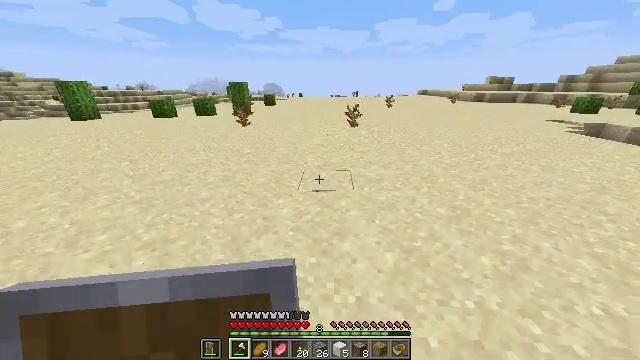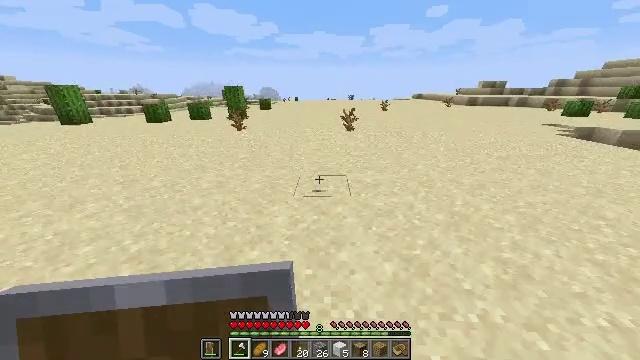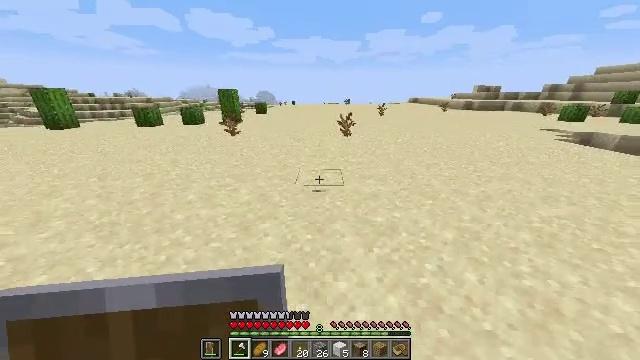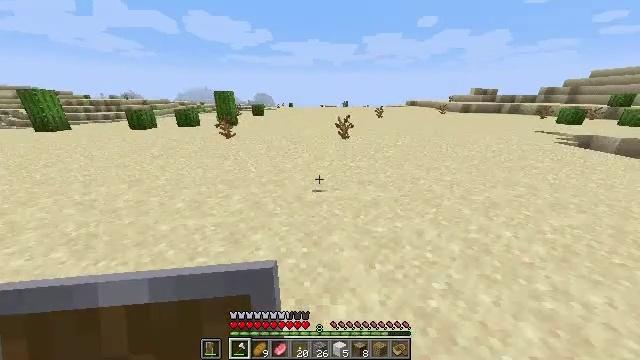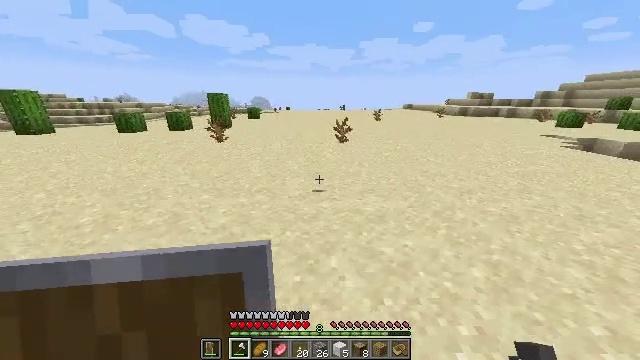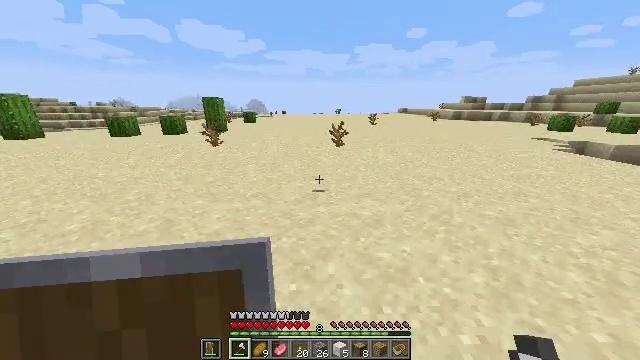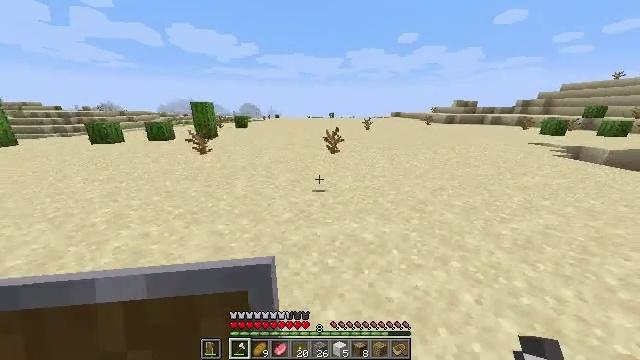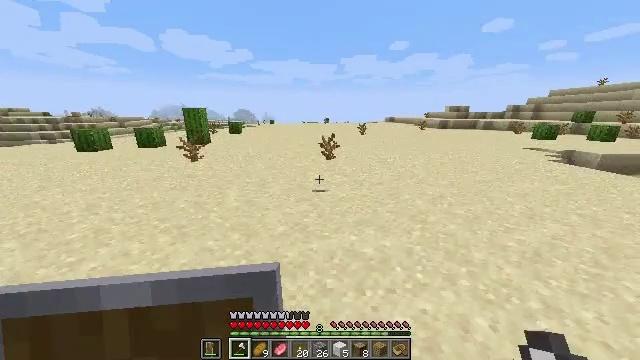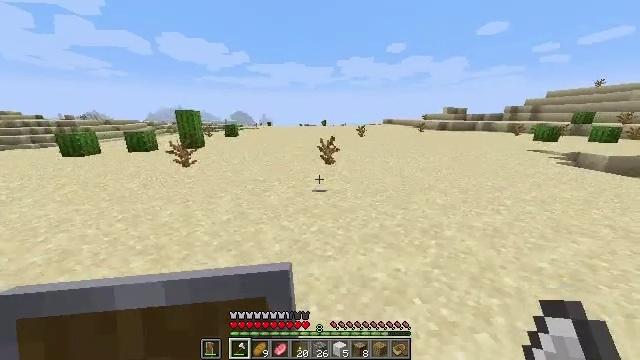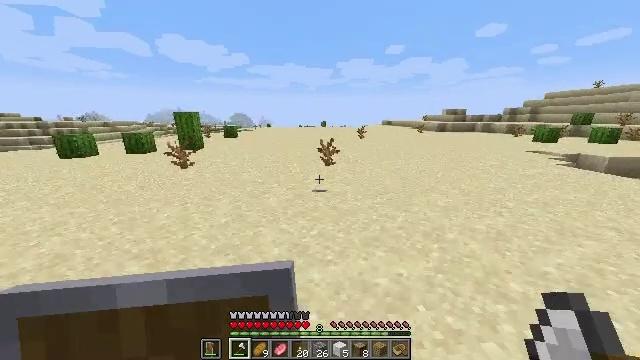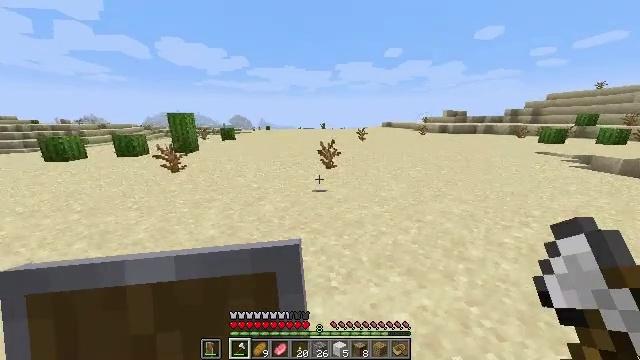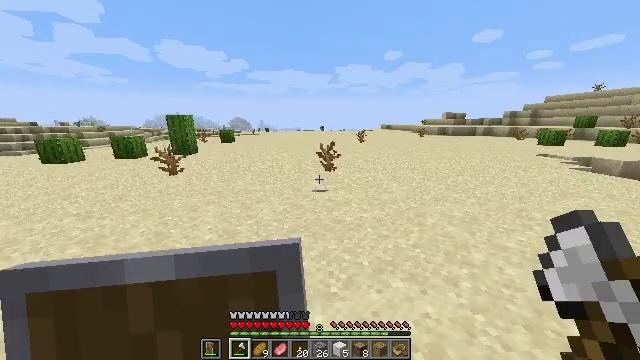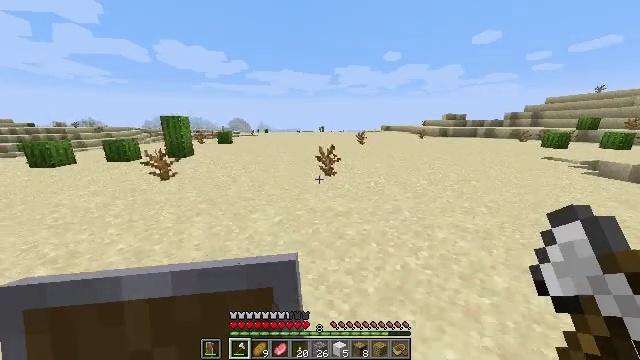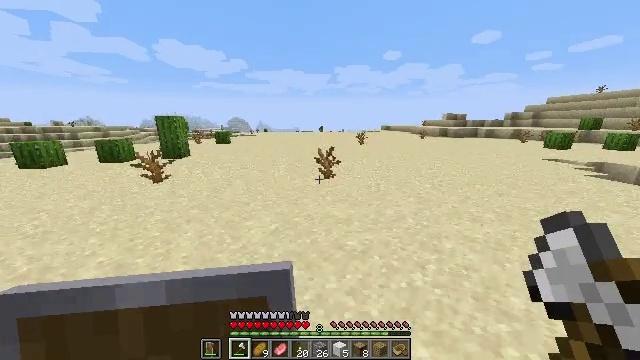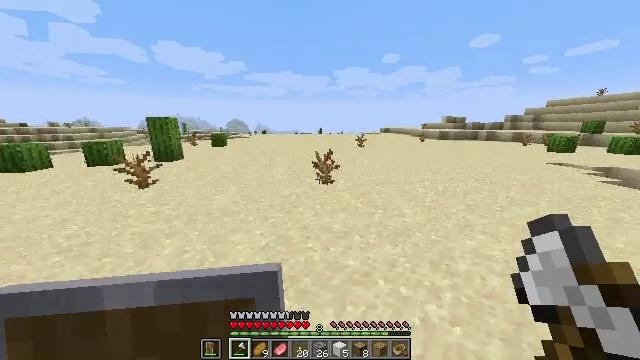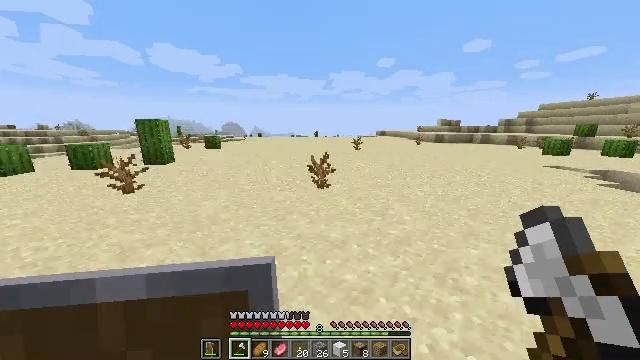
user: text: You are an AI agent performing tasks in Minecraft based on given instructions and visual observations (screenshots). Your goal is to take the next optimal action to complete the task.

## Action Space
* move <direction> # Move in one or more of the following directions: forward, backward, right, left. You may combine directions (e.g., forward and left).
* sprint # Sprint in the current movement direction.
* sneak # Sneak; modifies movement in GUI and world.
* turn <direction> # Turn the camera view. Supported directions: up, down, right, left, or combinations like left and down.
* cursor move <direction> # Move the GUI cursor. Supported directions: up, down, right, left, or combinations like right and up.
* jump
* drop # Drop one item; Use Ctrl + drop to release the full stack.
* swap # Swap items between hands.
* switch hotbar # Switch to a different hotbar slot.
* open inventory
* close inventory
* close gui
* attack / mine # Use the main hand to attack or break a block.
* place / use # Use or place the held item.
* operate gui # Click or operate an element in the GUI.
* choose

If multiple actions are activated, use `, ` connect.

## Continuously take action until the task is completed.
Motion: motion action
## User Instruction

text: Left click to mine the dead bush.
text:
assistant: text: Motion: move forward, turn right
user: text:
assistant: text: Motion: move forward
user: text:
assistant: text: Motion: move forward
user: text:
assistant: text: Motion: move forward
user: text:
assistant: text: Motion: move forward, turn right and up
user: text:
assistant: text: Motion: move forward, turn right and up
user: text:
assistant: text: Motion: move forward, turn right and up
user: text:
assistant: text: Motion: move forward
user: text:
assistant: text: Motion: move forward
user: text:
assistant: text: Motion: move forward
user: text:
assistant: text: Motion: move forward
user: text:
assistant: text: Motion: move forward
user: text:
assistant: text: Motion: move forward
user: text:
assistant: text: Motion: move forward
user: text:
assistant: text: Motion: move forward, turn right
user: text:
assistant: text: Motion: move forward, turn right
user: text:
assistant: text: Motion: move forward
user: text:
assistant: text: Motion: move forward, attack / mine
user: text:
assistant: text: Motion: move forward, attack / mine
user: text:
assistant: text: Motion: move forward, attack / mine
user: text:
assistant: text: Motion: move forward, attack / mine
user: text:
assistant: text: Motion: move forward
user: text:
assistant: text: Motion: move forward
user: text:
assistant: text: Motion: move forward
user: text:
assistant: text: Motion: move forward
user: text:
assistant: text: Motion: move forward
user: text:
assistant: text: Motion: move forward
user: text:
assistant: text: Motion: move forward, attack / mine
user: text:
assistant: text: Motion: move forward, attack / mine
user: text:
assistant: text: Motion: move forward, attack / mine